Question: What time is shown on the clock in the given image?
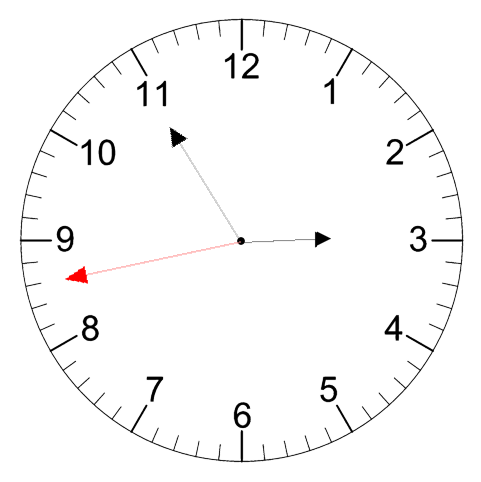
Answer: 02:54:43